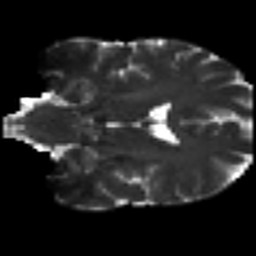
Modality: T2w
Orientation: coronal
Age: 49
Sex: male
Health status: healthy
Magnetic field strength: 3 T
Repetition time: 8.4 s
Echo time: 0.0926 s